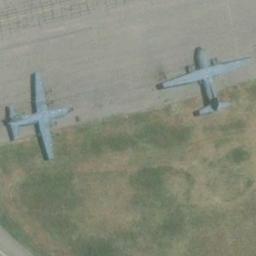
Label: airplane